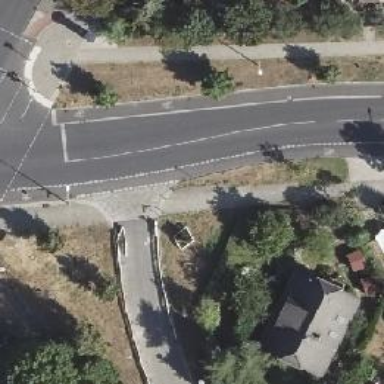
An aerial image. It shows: Unmarked crossing on the road.